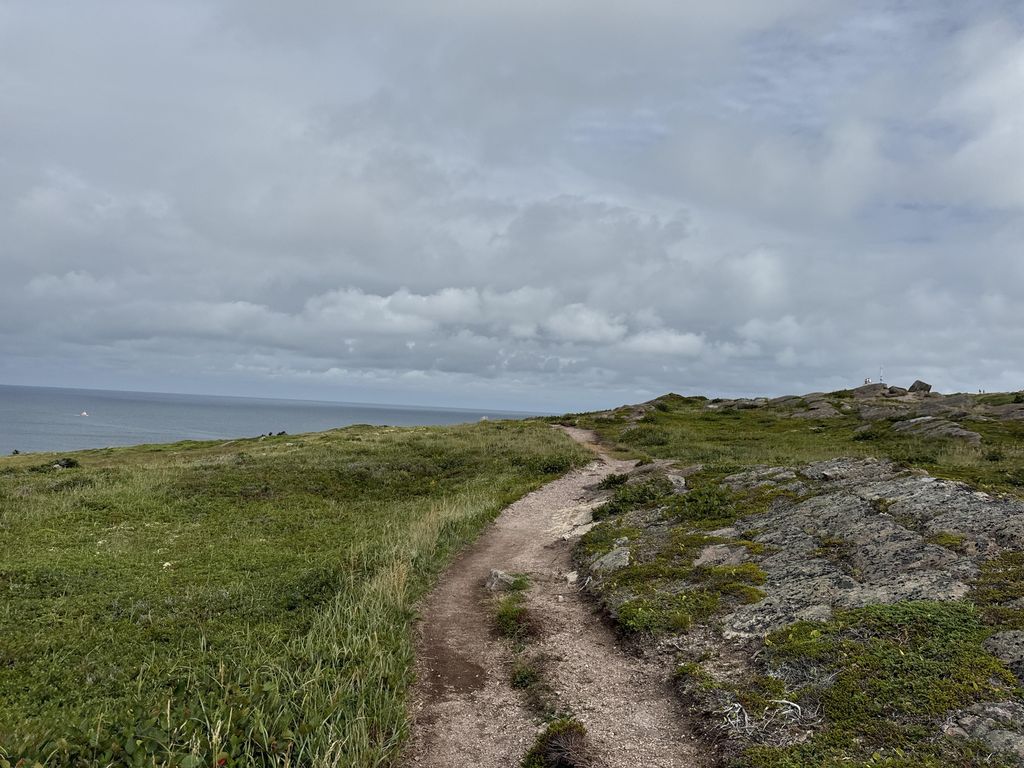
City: st_johns